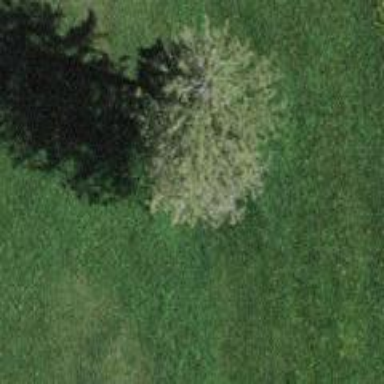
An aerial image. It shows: Single tag "natural: tree."